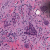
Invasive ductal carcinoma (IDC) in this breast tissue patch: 1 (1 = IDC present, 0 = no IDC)